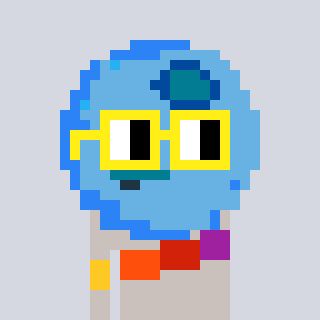
a pixel art character with square yellow glasses, a blueberry-shaped head and a foggrey-colored body on a cool background